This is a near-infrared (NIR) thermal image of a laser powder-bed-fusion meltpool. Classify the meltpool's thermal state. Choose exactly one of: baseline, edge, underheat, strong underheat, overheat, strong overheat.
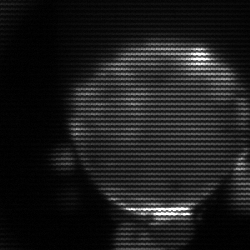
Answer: edge